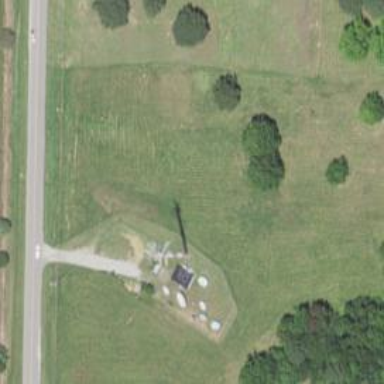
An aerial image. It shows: Communication mast tower.